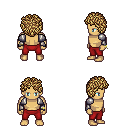
a pixel art fantasy rpg character, male body template, human, tanned skin, steel arm armor, red pants, blonde curly afro hairstyle, bracelets, four views (front, back, left, right), 2x2 character sprite sheet, small pixel art, hard edges, no anti-aliasing